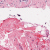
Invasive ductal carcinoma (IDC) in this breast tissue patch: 0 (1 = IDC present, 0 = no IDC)